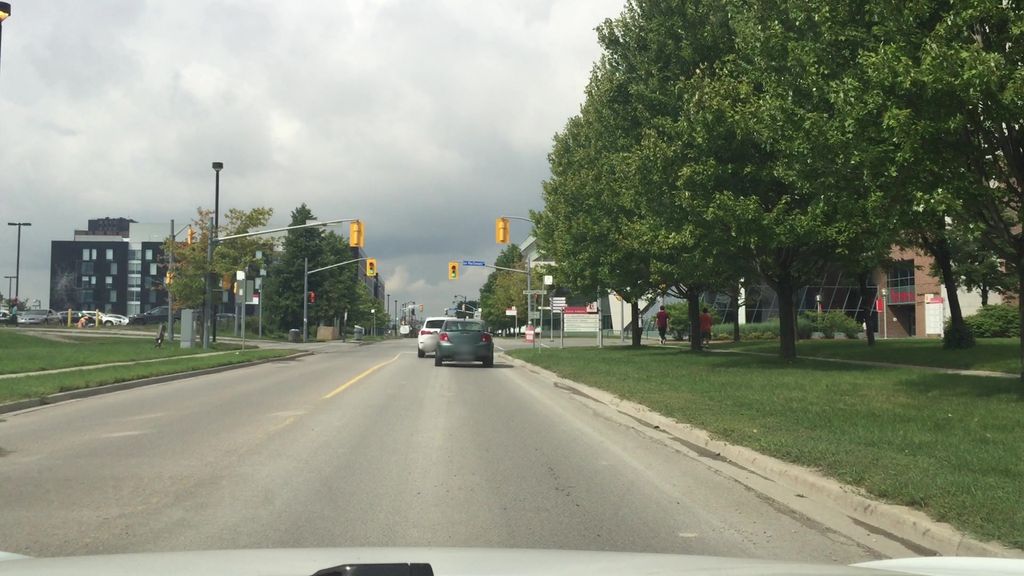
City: toronto